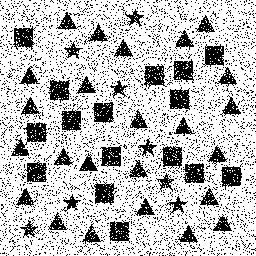
Squares: 16
Triangles: 24
Stars: 8
Total shapes: 48